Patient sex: F
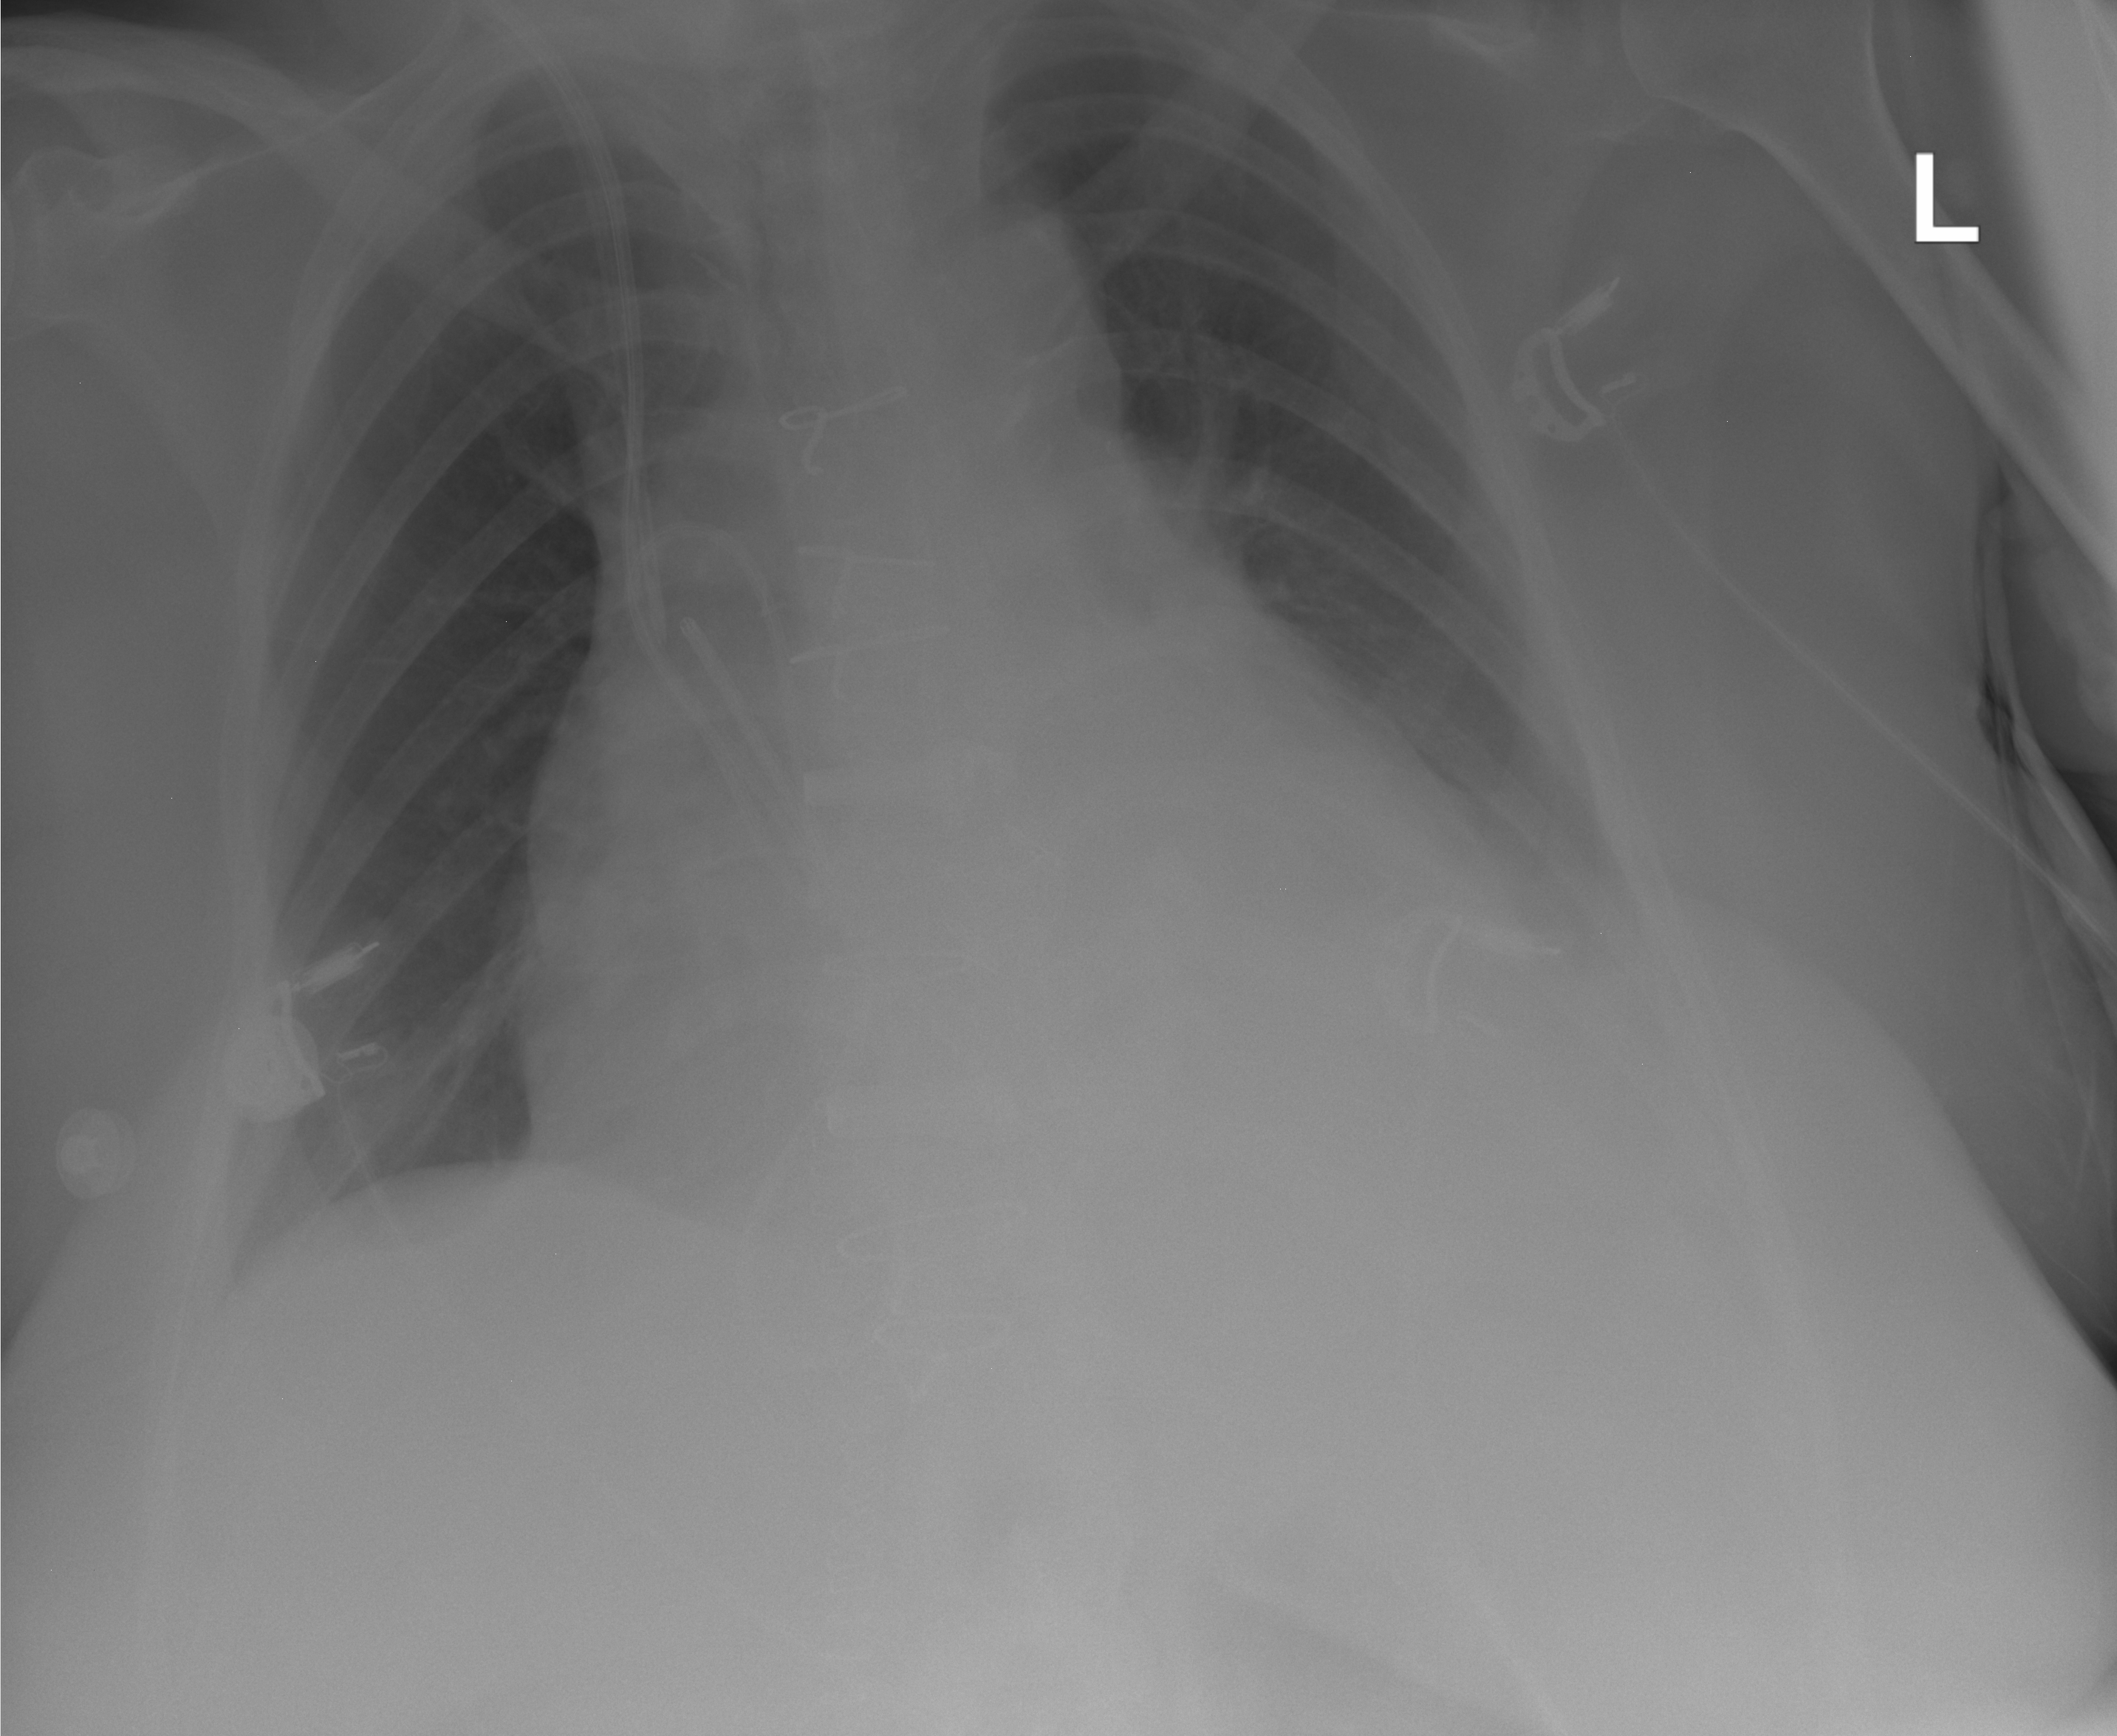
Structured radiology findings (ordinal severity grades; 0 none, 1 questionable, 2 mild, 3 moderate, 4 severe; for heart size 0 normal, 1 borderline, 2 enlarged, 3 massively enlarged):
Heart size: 2
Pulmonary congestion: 0
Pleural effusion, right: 0
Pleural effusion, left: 2
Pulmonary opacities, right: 0
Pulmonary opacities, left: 0
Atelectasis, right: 0
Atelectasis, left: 0